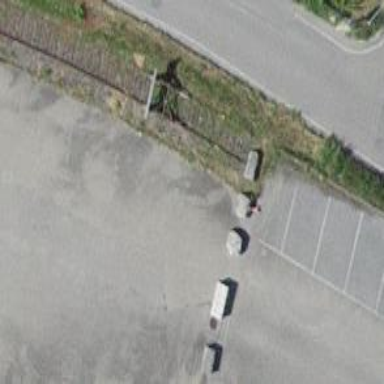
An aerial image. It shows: Railway buffer stop.